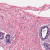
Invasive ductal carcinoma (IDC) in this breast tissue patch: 0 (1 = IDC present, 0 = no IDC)